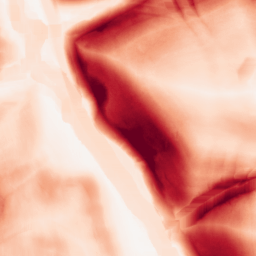
Category: morphological
Decomposition family: morphological_gradient
Decomposition parameters: size: 15
shape: square
Upsampling method: bicubic
Upsampling parameters: scale: 4
Upsampling scale: 4